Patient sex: M
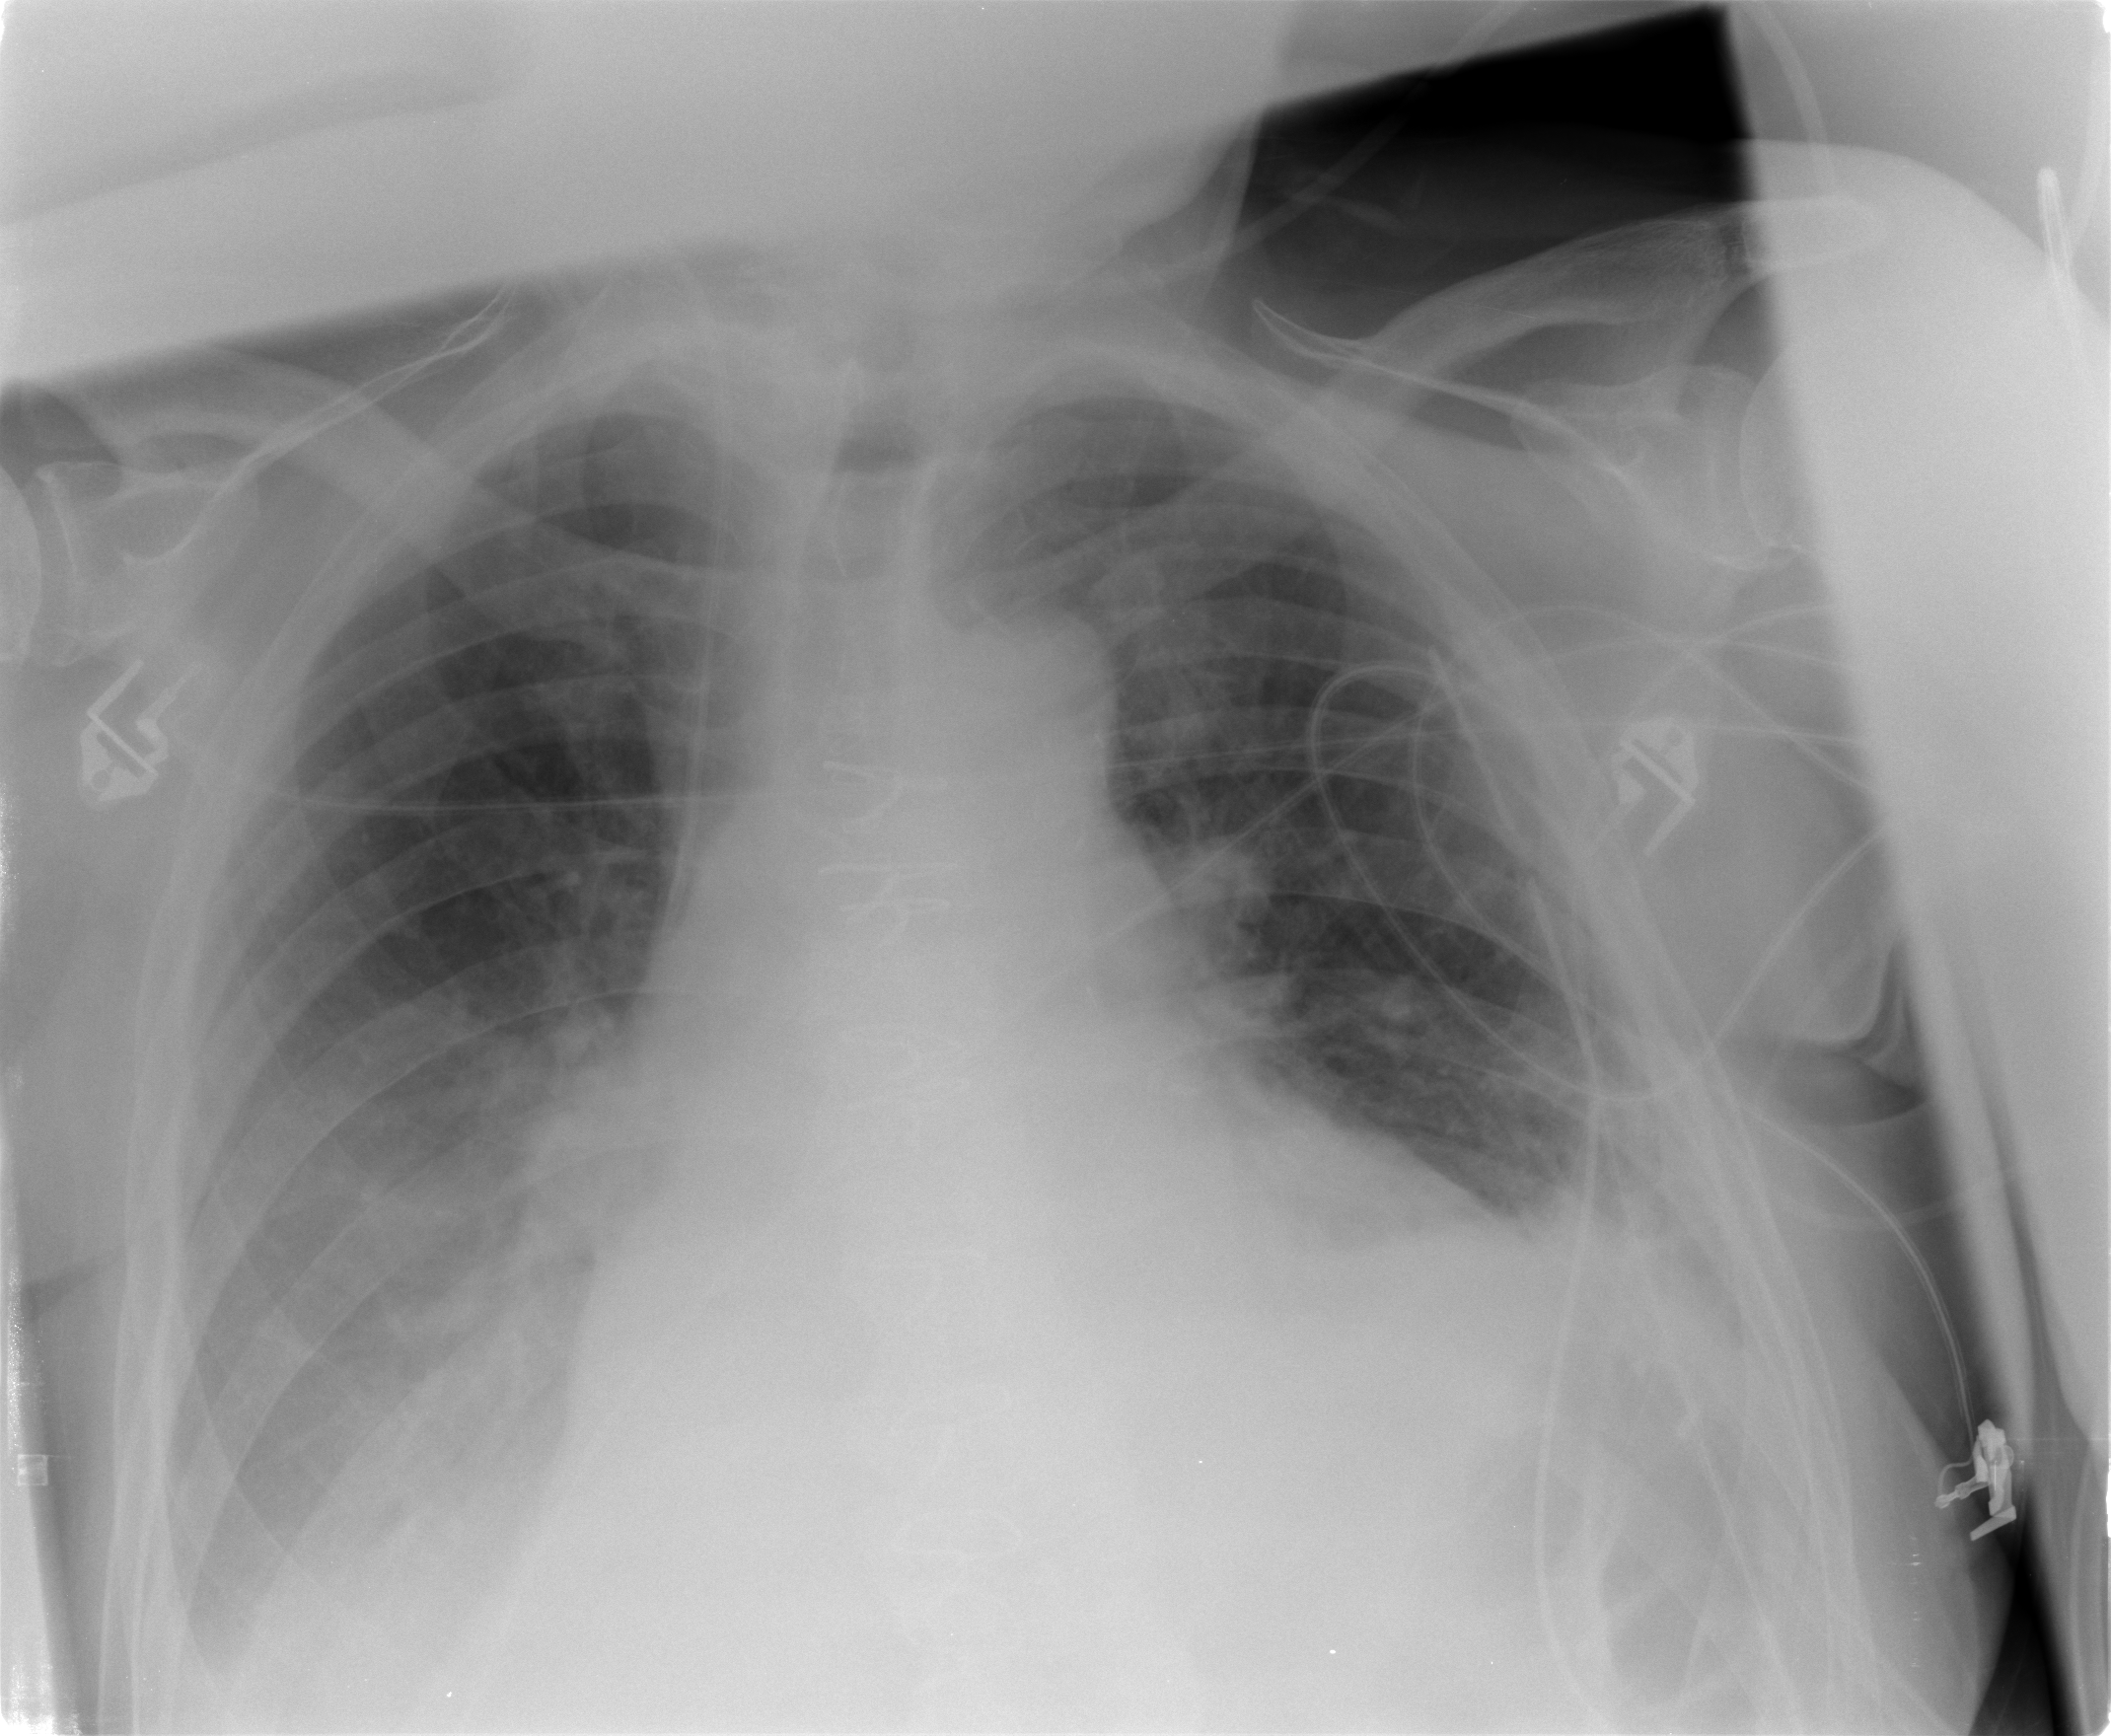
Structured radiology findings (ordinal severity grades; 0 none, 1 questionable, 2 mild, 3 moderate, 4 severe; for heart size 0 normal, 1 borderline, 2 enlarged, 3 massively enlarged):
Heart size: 0
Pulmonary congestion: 0
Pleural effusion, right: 2
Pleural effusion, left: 2
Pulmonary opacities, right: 0
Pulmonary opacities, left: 0
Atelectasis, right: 2
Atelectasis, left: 2